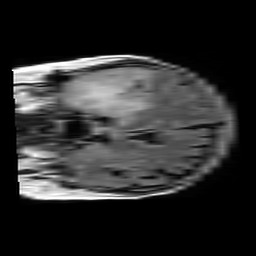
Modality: FLAIR
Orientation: coronal
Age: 60
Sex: female
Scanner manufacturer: philips
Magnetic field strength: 1.5 T
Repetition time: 10 s
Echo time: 0.11 s